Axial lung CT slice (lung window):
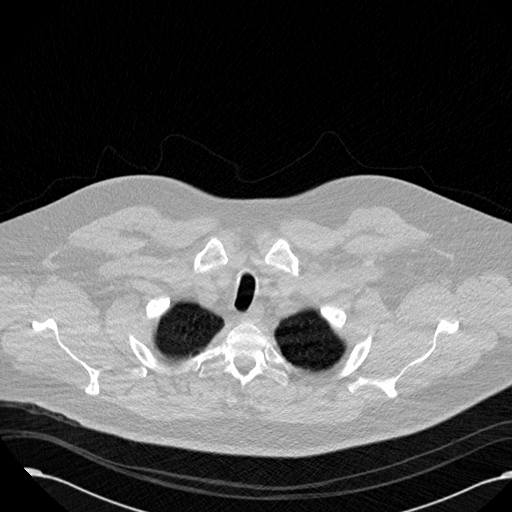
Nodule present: no